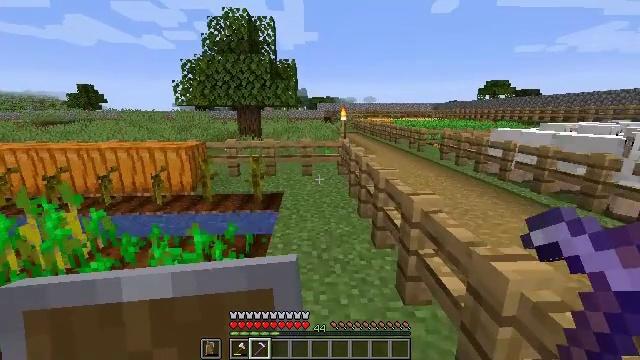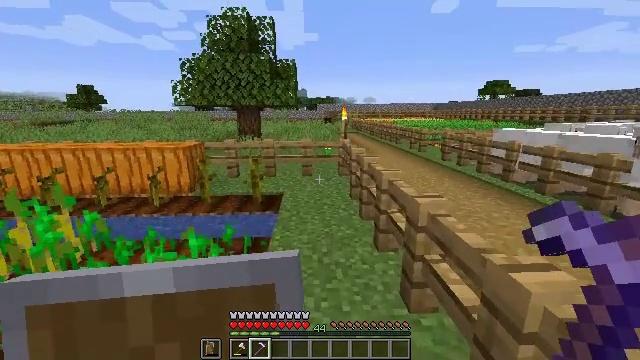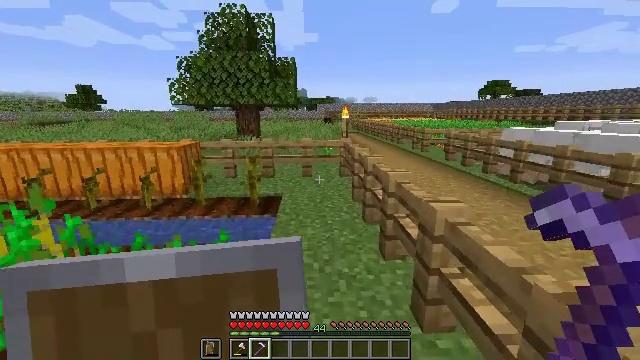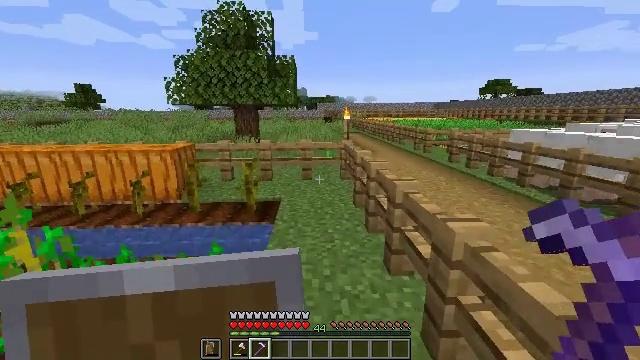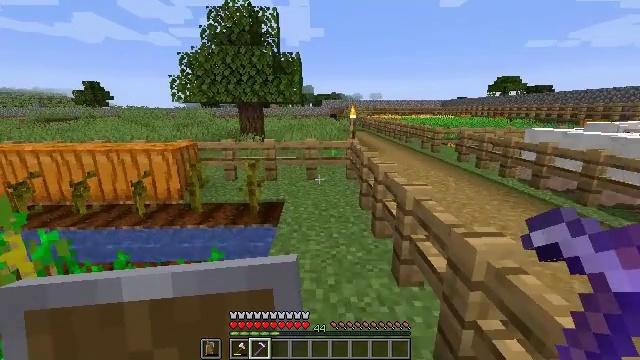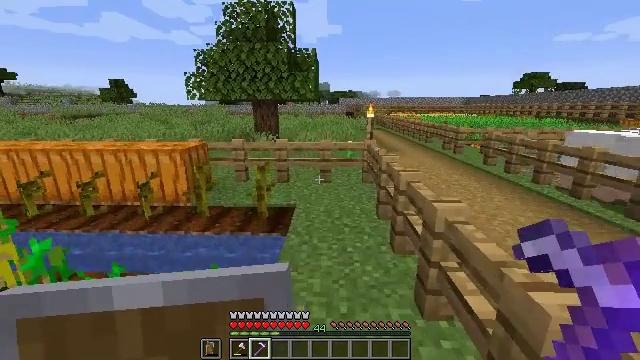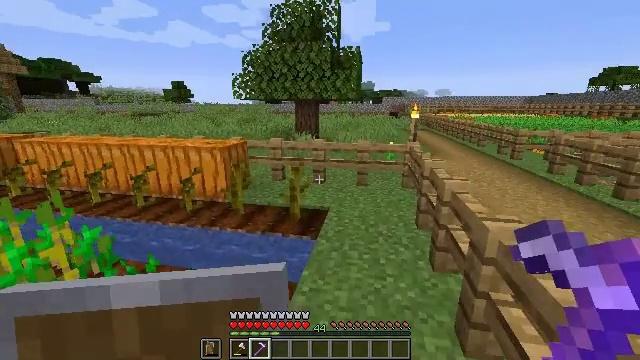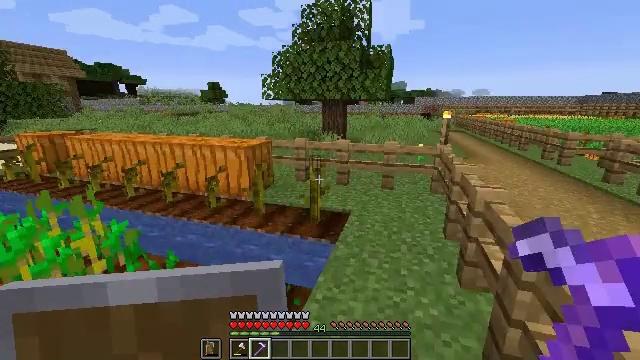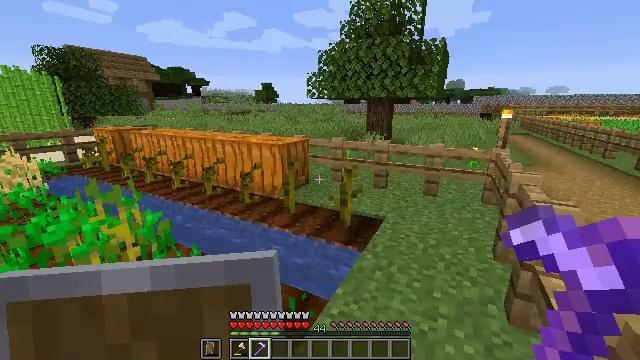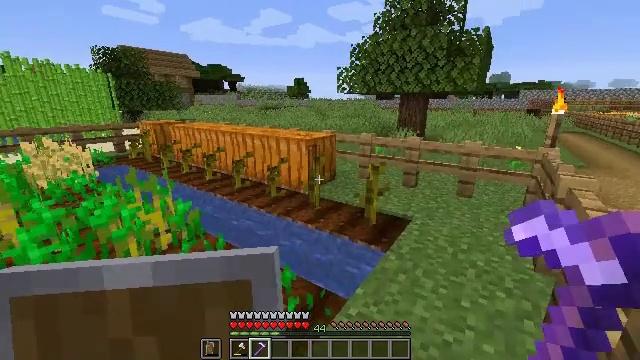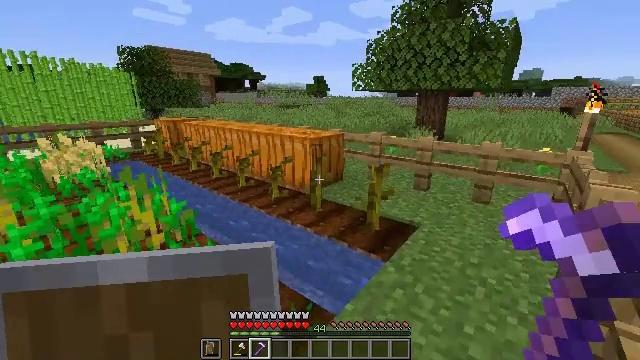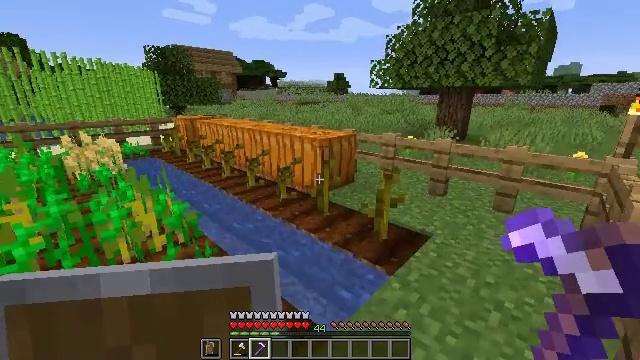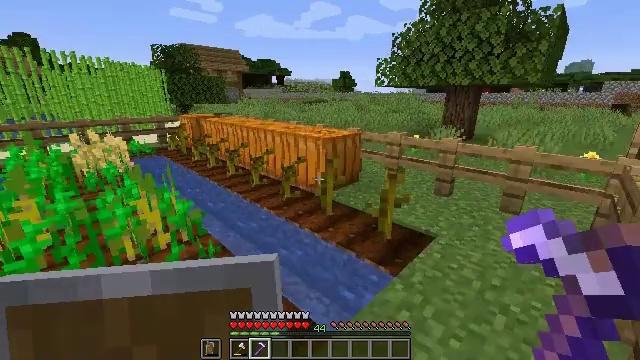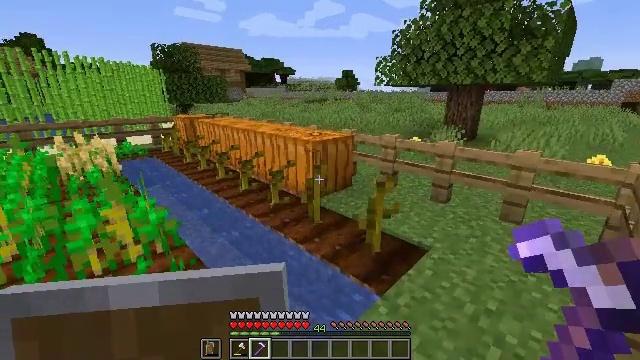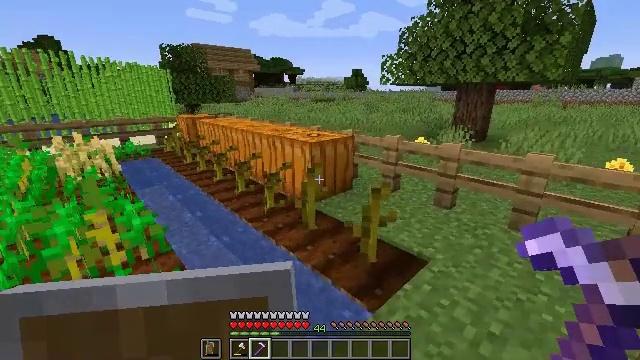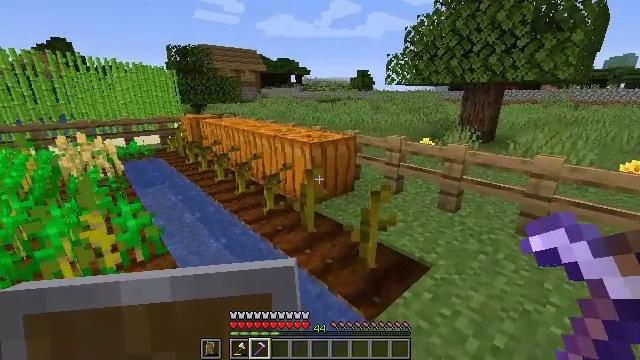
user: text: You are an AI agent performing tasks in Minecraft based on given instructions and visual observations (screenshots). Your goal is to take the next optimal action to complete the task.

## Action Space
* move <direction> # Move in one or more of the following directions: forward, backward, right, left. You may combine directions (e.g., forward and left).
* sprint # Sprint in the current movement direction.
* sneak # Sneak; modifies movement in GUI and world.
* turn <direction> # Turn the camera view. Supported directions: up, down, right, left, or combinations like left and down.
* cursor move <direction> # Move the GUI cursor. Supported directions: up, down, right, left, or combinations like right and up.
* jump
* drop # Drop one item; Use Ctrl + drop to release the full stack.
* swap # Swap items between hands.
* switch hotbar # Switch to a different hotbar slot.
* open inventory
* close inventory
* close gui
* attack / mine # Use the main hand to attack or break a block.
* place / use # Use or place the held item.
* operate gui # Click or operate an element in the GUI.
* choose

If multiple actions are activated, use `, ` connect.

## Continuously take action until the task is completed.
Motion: motion action
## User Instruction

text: Attack the pumpkin to gather it.
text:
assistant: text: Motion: move forward
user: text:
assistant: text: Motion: move forward
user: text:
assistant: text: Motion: move forward
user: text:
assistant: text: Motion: move forward, turn left
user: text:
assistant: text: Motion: move forward, turn left
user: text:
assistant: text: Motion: move forward and move right, turn left
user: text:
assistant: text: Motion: move forward and move right, turn left
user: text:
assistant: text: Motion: move forward and move right, turn left
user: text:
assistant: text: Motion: move forward and move right, turn left and down
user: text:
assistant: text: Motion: move forward and move right, turn left
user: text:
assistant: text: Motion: move forward and move right, turn left
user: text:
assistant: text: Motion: move forward and move right, turn left
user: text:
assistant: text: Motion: move forward and move right
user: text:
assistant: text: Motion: move forward and move right, turn left
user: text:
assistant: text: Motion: move forward and move right, turn left
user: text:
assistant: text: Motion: move forward and move right
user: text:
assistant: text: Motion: move forward and move right
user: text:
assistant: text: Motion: move forward and move right
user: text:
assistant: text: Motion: move forward and move right, turn left
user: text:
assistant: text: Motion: move forward and move right, turn left
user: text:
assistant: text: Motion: move forward and move right, turn left
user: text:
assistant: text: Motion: move forward and move right, turn left
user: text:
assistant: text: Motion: move forward and move right, turn left
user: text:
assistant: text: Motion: move forward and move right, turn left
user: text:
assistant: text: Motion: move forward and move right, turn left
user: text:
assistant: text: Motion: move forward and move right, turn left
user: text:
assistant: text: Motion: move forward and move right, turn left and down
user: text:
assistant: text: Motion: turn left, attack / mine
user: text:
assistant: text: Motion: turn left, attack / mine
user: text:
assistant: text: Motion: attack / mine